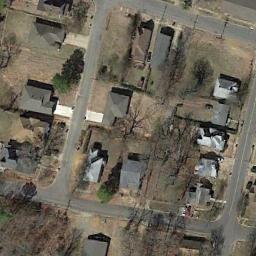
Label: residential